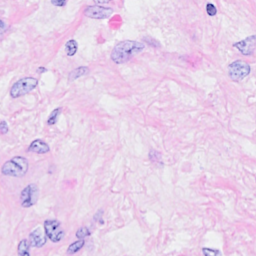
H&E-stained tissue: Breast